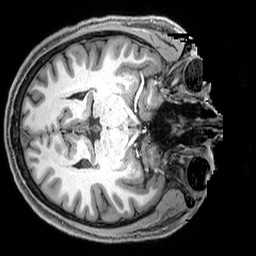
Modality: T1w
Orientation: axial
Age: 33
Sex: male
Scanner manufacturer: siemens
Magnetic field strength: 3 T
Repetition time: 2.3 s
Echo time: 0.00291 s